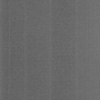
Label: dusty